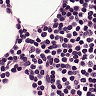
Metastatic tissue present: no